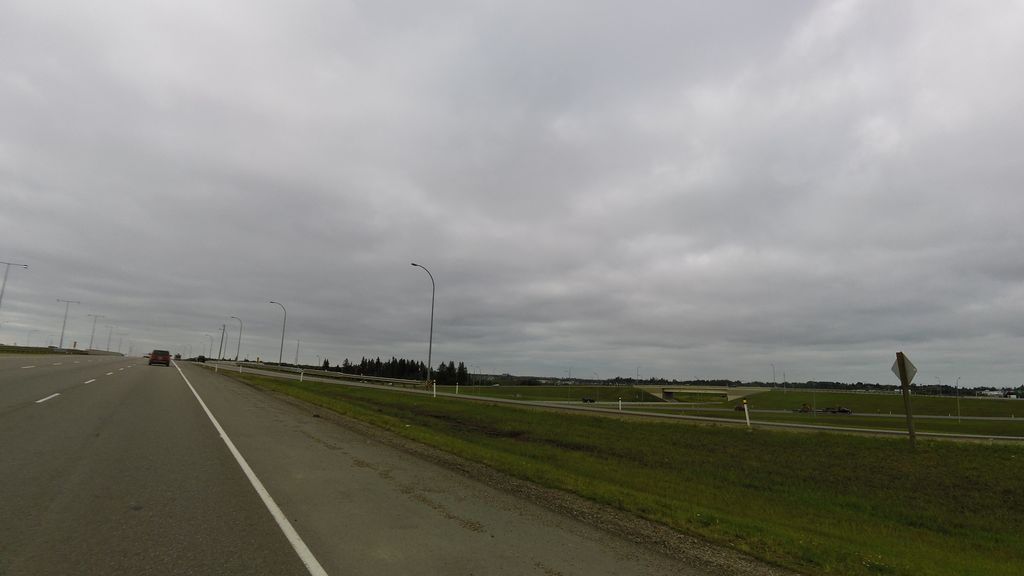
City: edmonton